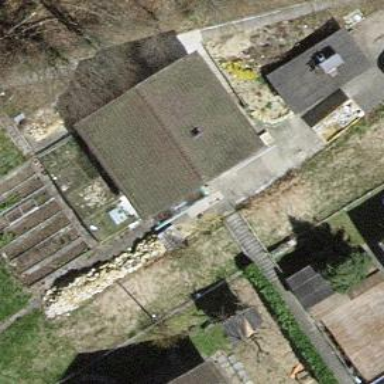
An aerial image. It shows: Detached building.